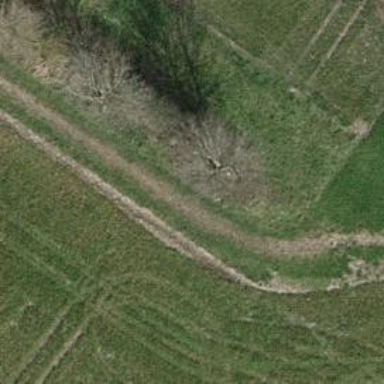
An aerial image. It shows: Row of trees in natural setting.